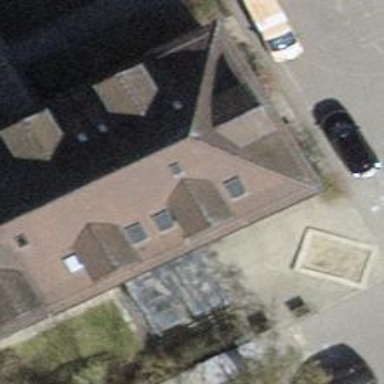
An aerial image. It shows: Library.